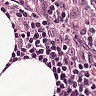
Metastatic tissue present: yes